Question: Which file in Android project does IDEA use to display project name in Recent Projects list?

If I want to change display name of my 8th project to "My changed project", which file should I edit? Is this done manually editing a certain file or can be done in a faster way via Ctrl+F6?
I am asking this as renaming module will not change display name.
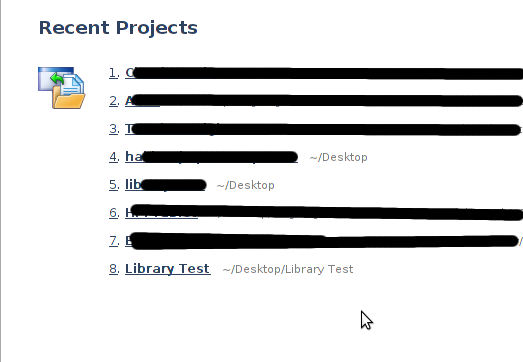
Answer: Depending on the <URL> or some file buried under the .idea directory apparently.
Anyway, to change the project (display) name:
## Projects using the newer directory-based format
Don't edit any file; instead, open the dialog (Ctrl-Alt-Shift-S or ;), and under General Settings for Project, change Project name.

## Projects using the older file-based format
Find the main project settings file with extension, in your case 'LibraryTest.ipr', and simply rename that. Also rename the accompanying file.
(NB: Close the project before doing this. Also, if there's an .iml module file with the same name, leave that alone. If you want to change names of modules, do that through Project Structure settings.)
The project will first disappear from the Recent Projects list; you'll have to use "Open Project" and find the newly renamed .ipr file to open it.